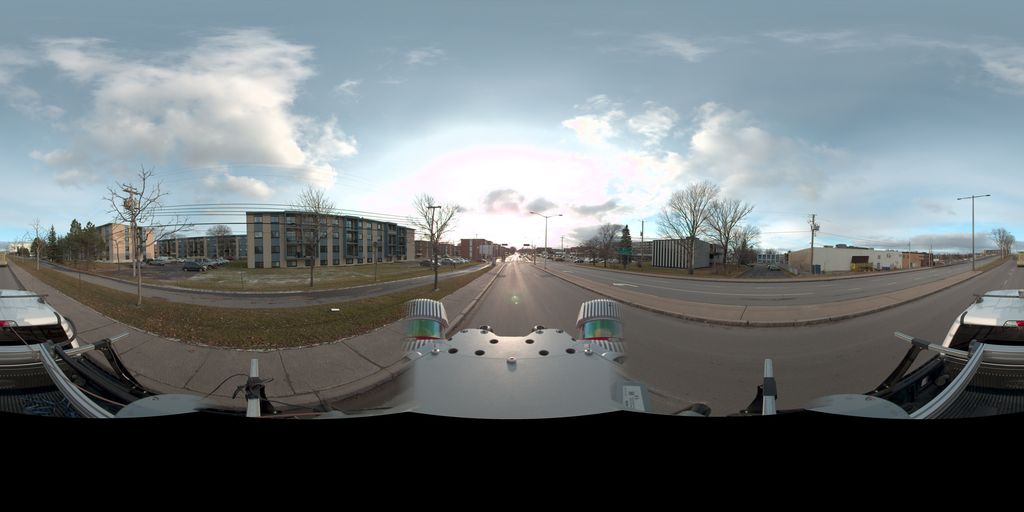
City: quebec_city